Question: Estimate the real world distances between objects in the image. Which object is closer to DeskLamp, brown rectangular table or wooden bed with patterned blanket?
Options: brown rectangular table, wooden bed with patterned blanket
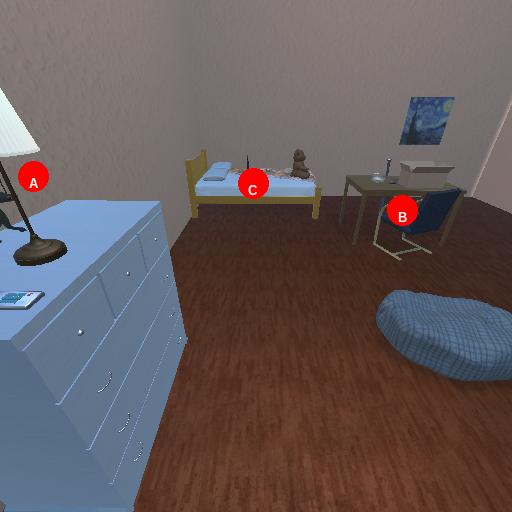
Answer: brown rectangular table